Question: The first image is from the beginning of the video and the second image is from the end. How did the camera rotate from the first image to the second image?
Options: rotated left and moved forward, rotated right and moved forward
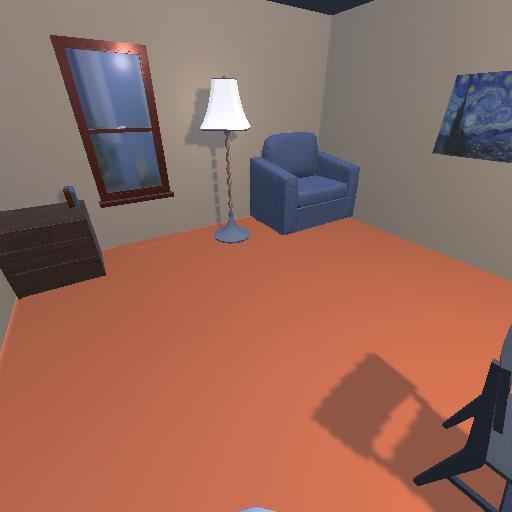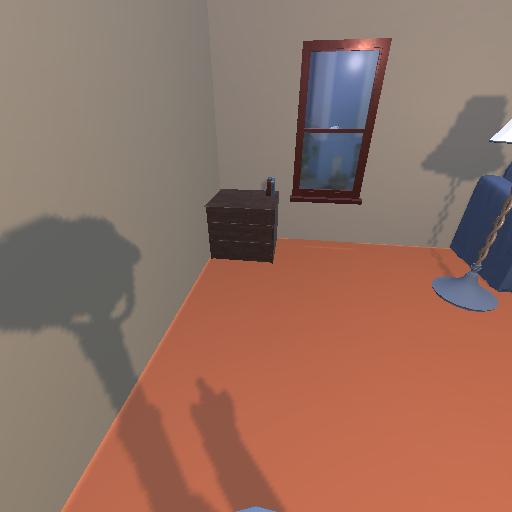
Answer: rotated left and moved forward